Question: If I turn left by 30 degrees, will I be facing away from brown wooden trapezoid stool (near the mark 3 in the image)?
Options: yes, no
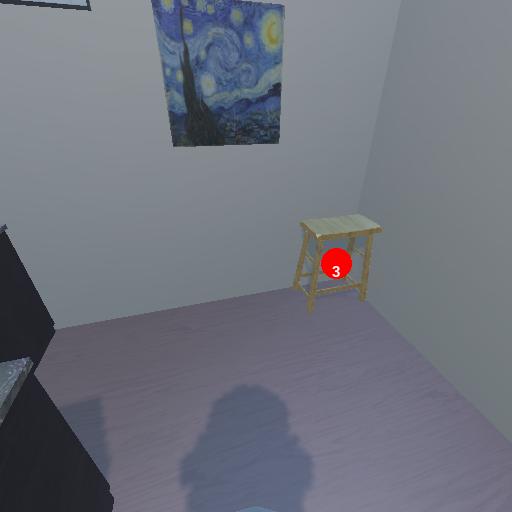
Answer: yes